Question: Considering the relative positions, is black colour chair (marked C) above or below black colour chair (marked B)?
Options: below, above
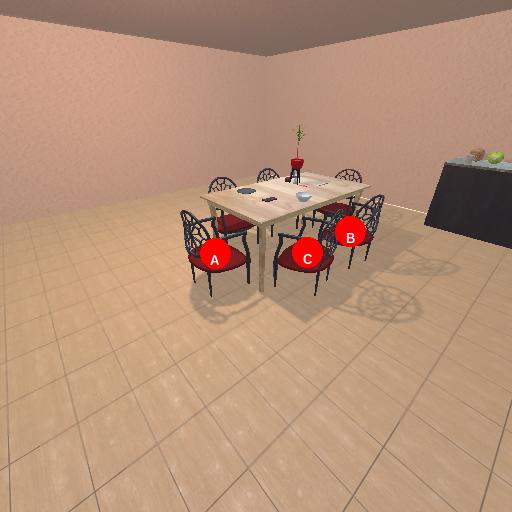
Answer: below